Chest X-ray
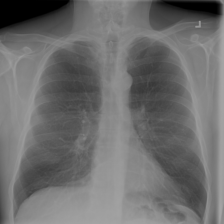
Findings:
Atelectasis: negative
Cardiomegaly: negative
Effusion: negative
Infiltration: negative
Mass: negative
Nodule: negative
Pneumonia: negative
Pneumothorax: negative
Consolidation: negative
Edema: negative
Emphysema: negative
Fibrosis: negative
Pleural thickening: negative
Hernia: negative